Question: I am creating a custom AngularJS directive, and when I want to use DI from directive function ($parse service in this case), I cannot retrieve it:

This seems to me weird, because my code is here very similar to the provided documentation on custom directive:
<URL>
chapter "Creating a Directive that Manipulates the DOM" for example
Am i doing something wrong ??...
Thanks
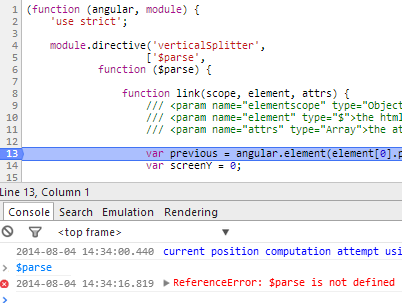
Answer: You are seeing this 'ReferenceError' because '$parse' is a closured variable from the parent scope ( it's parent function ), but it is not being used inside your 'link' function, therefore it has been optimized away the moment you break there, and is no longer available for inspection.
If you assign '$parse' to a variable inside the 'link' function you can inspect / use it. Try that and then see where you get stuck.